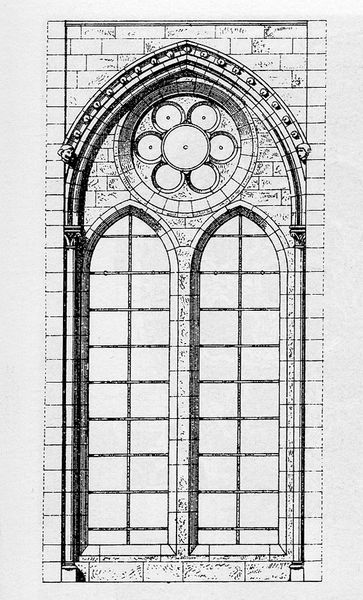
Titel: Kathedrale St.Gervais und St.Protais und Soissons
Standort: Soissons (EU - F - Picardie)
Schlagwörter: kopf, fenster, glas, skizze, säulen, zeichnung, ornament, wand, architektur, stein, gitter, kirche, gotik, rund, ansicht, bogen, fassade, mauer, detail, krabbe, sprossen, rundfenster, kreise, langhaus, kapitell, gesims, quader, glasfenster, rosette, spitzbogen, zier, gothik, korinthisch, streben, lanzettfenster, fenser, aufriss, kirchenbau, doppelfenster, krabben, kirchenfenster, lanzett, doppellanzette, krabge, arhictektur, langhausfenster